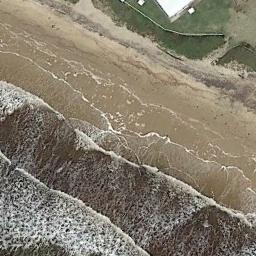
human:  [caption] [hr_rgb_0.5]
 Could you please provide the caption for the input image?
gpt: The beach consists of black seawater and a yellow coast with green plants .

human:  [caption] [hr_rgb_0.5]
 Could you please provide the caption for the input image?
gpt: The beach is harmonious .

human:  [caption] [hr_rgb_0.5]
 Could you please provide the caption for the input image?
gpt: Brown water and waves and sand and grass .

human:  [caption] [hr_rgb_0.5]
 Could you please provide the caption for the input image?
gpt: The beach with brown sand and some green plants on the beach .

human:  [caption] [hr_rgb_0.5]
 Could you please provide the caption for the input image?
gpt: There are water marks on the beach .